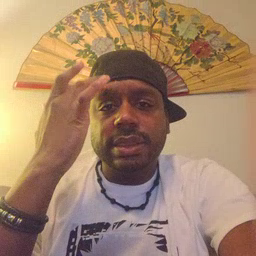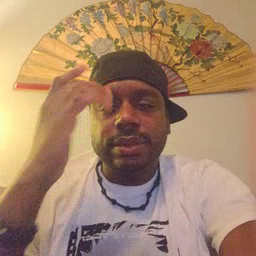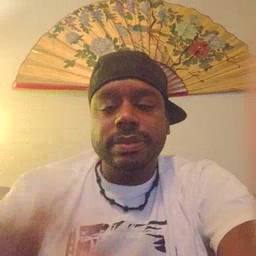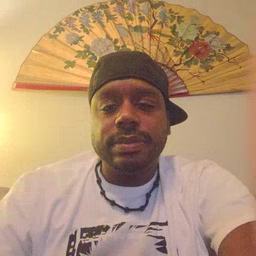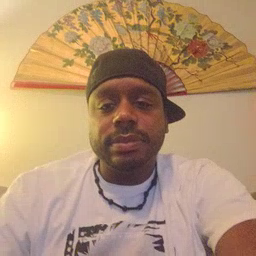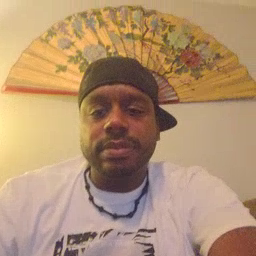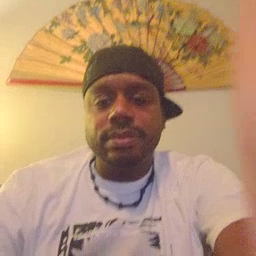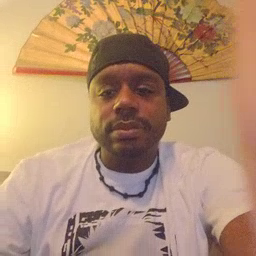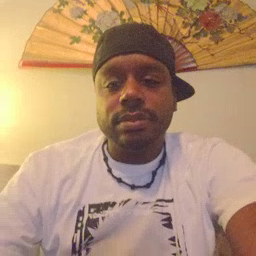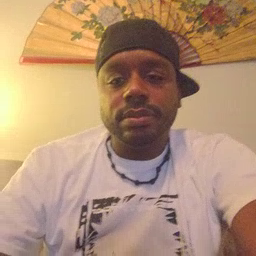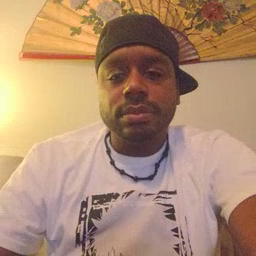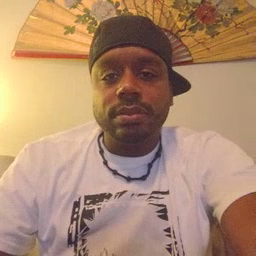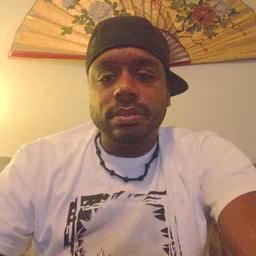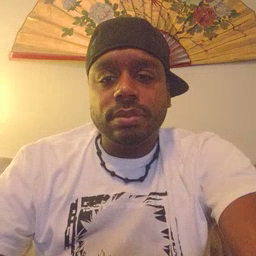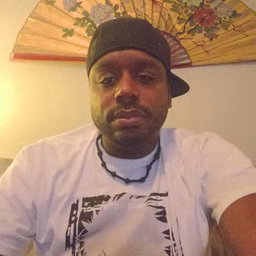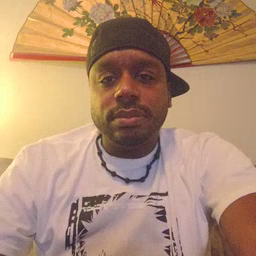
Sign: sick